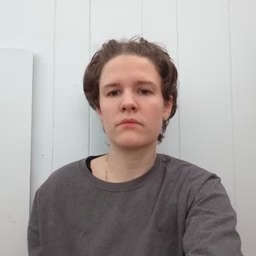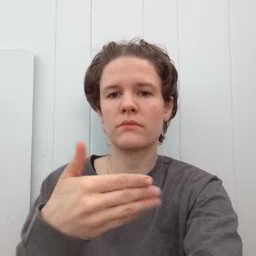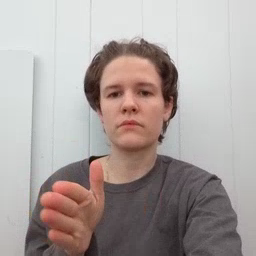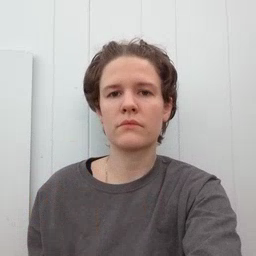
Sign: room